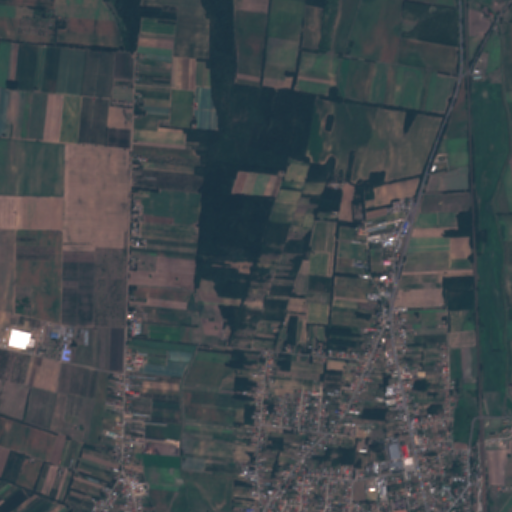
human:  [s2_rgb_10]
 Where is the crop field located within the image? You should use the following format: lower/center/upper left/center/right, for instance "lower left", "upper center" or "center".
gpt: The crop field is located in the lower right of the image.
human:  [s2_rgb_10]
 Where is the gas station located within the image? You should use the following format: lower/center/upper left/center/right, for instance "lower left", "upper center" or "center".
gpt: The gas station is located in the center right of the image.
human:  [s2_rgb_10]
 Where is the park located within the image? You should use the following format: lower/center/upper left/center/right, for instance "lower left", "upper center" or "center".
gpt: The park is located in the lower right of the image.
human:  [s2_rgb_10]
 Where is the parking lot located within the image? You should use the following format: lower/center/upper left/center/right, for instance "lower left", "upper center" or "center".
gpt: The parking lot is located in the lower right of the image.
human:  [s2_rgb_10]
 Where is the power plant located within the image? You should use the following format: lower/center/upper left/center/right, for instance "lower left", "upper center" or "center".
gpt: There is no power plant in the image.